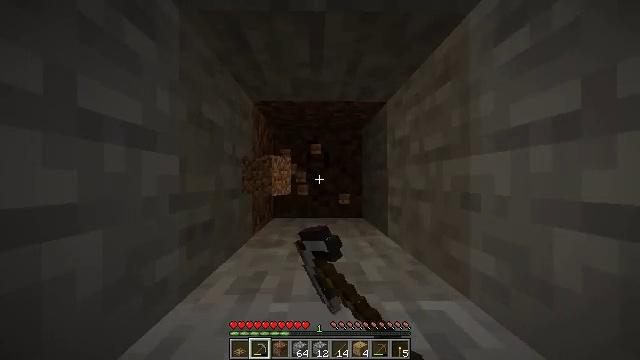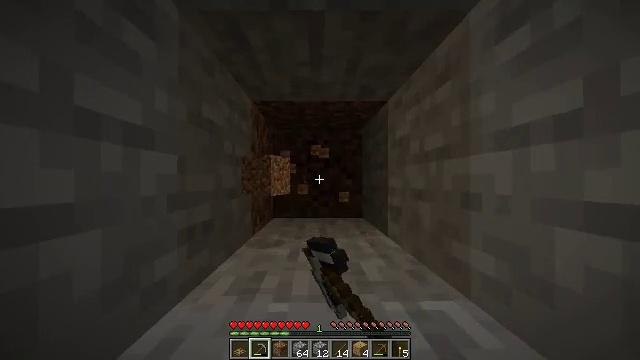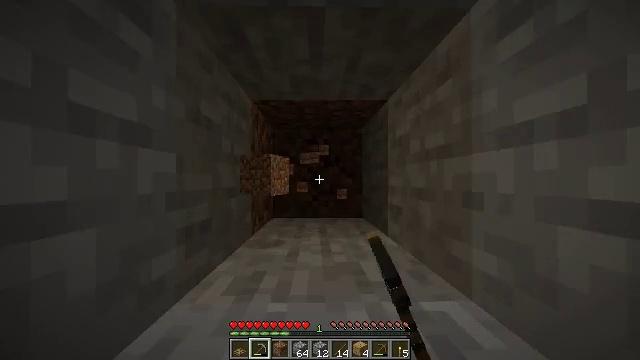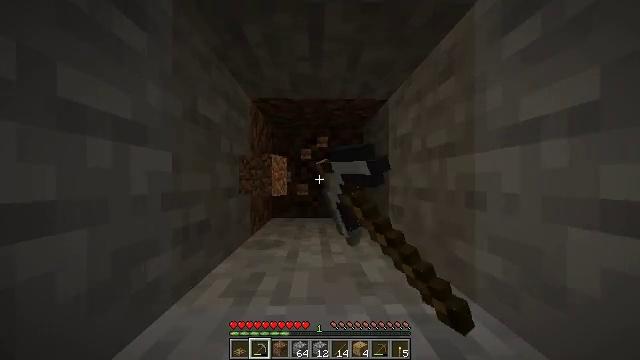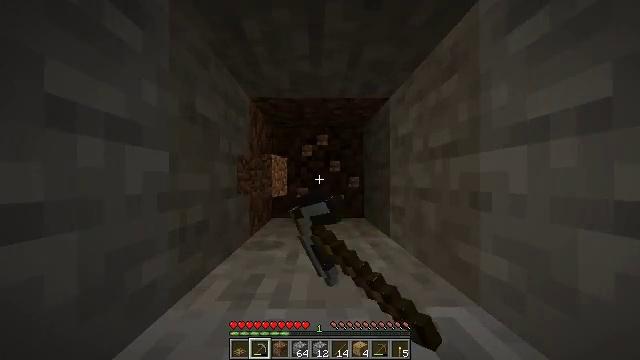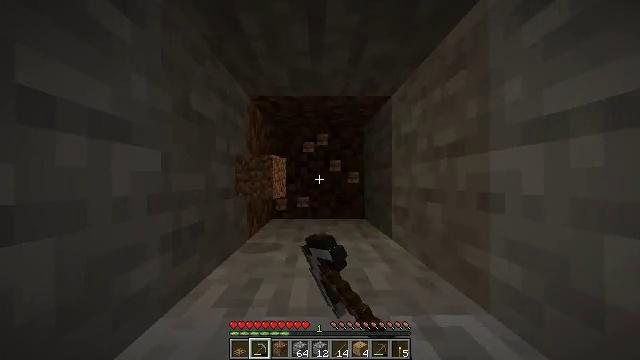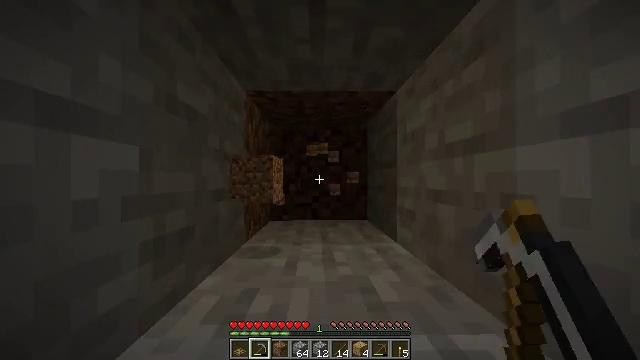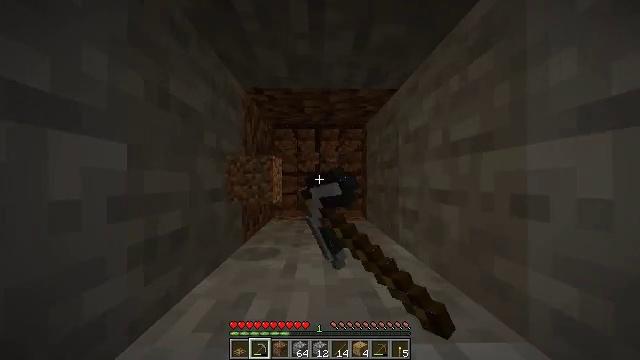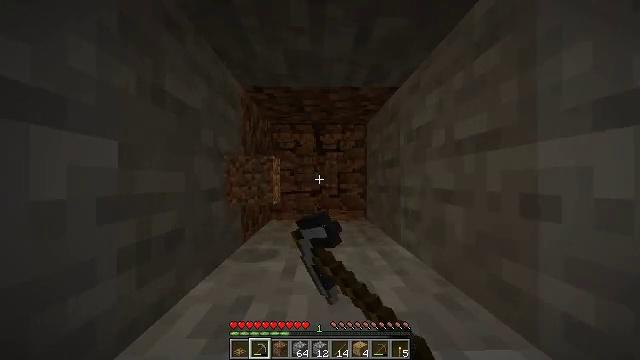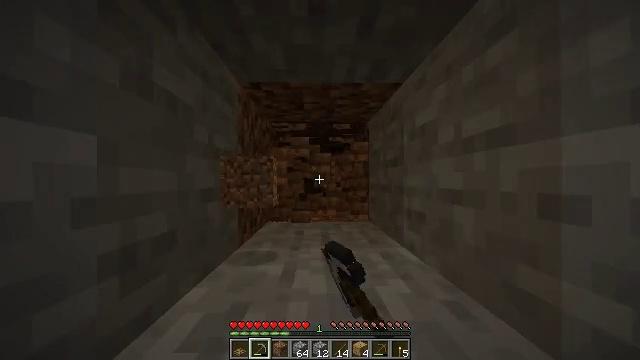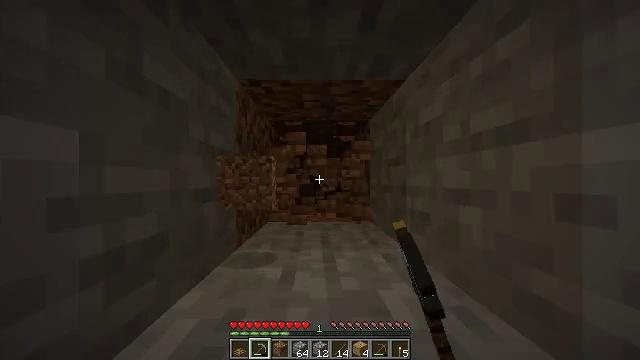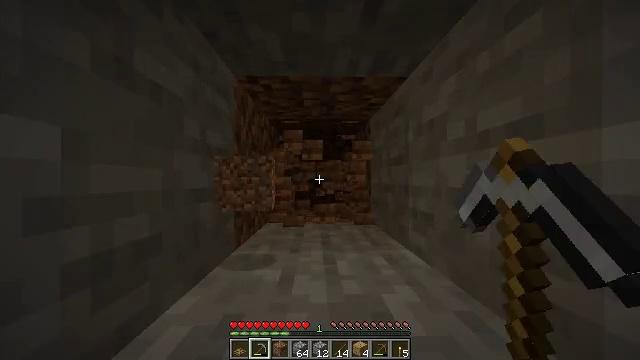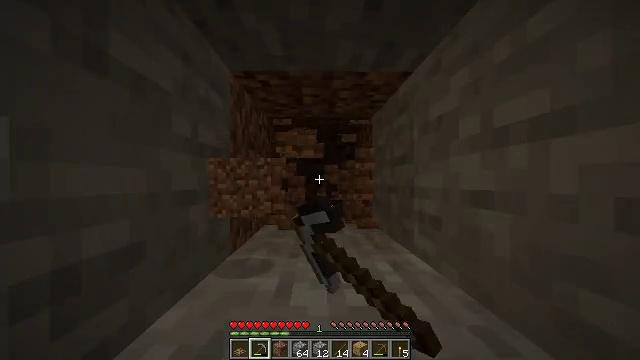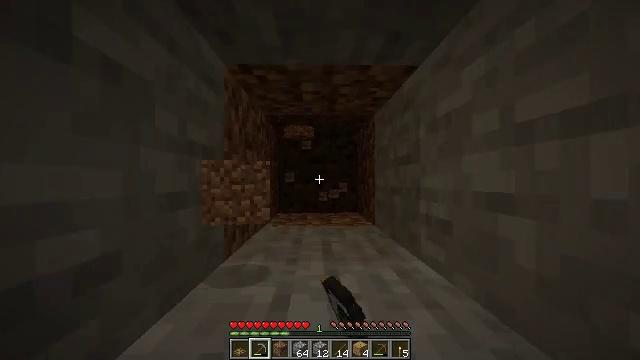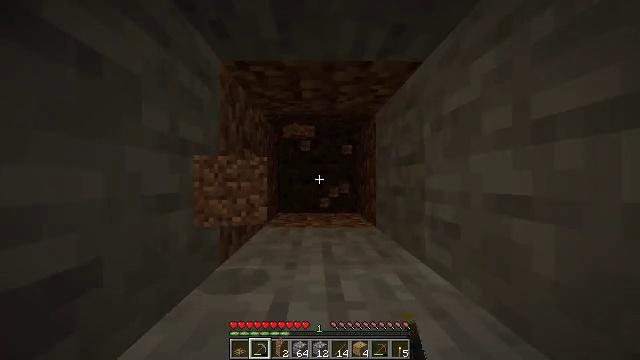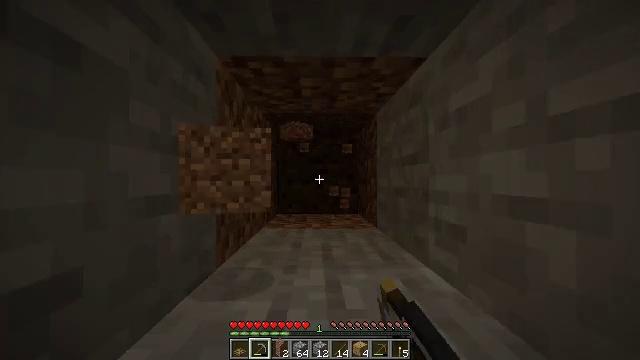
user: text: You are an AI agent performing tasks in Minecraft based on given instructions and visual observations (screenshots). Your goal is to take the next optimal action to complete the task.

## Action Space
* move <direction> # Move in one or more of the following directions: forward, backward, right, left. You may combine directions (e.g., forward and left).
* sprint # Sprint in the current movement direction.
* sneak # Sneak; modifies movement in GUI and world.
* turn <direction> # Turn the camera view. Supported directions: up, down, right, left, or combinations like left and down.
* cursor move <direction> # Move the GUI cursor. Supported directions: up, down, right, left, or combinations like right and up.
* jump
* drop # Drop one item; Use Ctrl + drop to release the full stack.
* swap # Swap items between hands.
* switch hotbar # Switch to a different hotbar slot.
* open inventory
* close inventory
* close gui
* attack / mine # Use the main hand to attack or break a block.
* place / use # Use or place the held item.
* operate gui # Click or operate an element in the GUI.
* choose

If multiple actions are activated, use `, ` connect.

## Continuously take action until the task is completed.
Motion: motion action
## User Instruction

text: Get dirt block.
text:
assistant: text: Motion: attack / mine
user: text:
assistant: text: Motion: attack / mine
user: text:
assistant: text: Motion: move forward, attack / mine
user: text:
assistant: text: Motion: move forward, attack / mine
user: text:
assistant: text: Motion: move forward, attack / mine
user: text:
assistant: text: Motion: move forward, attack / mine
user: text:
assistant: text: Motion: attack / mine
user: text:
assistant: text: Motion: move forward, attack / mine
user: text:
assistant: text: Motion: move forward, attack / mine
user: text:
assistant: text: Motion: move forward, attack / mine
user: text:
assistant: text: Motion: move forward, attack / mine
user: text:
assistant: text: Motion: move forward, attack / mine
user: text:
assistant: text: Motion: move forward, attack / mine
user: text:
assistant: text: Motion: move forward, attack / mine
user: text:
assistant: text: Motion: move forward, attack / mine
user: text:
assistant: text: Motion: move forward, attack / mine
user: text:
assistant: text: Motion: move forward, attack / mine
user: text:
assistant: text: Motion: move forward, attack / mine
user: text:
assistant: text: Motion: move forward, attack / mine
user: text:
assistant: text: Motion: move forward, attack / mine
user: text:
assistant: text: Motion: attack / mine
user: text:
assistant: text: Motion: attack / mine
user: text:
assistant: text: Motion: attack / mine
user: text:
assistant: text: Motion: attack / mine
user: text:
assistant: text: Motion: attack / mine
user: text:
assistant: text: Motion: attack / mine
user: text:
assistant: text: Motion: attack / mine
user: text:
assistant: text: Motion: attack / mine
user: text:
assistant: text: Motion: move forward, attack / mine
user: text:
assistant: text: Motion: move forward, attack / mine